Question: Looking for some hint how to render a trail of the user's finger.
What I mean is what you can see in Google Keyboard for instance.

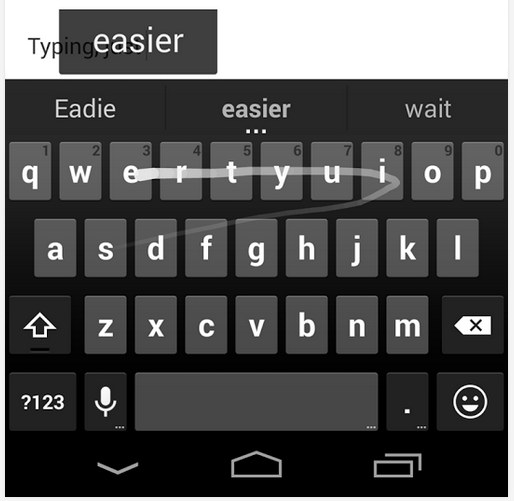
Answer: Like the Google Keyboard? They stole that from Swype, lets remember the real inventors.
Override the view's onTouch function (or register as the onTouch listener). Track the motion events, and store them in a list. Remember not only to store the current event in a move, but to track the historical events to make the curve smoother.
Here's a blog from Square about how they did it for signature gathering, including example code
<URL>